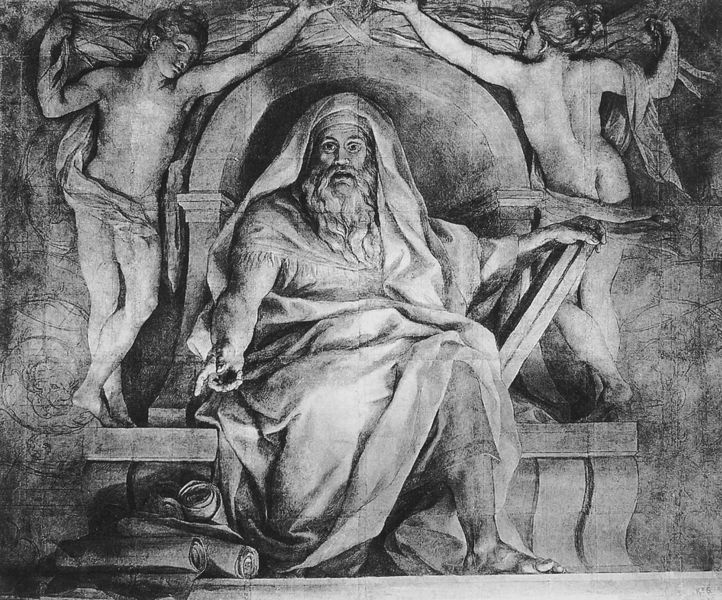
Titel: Moses
Künstler: Anton Raphael Mengs
Institution: St. Petersburg, Museum der Akademie und der Bildenden Künste
Schlagwörter: fuß, gott, mann, frauen, sitzen, finger, geste, zeichnung, blick, tuch, bart, arm, sockel, stehen, kirche, engel, kopfbedeckung, bogen, jungen, rundbogen, kuppel, thron, weiber, zeigefinger, nackte, zeigen, tor, greis, moses, entwurf, mythologie, fingerzeig, gebote, fresco, schriftrollen, tafeln, mose, zehn gebote, deutung, dekalog, papierolle, relegion, steintafeln, gesetztestafeln, hübsche, hinter dem mann